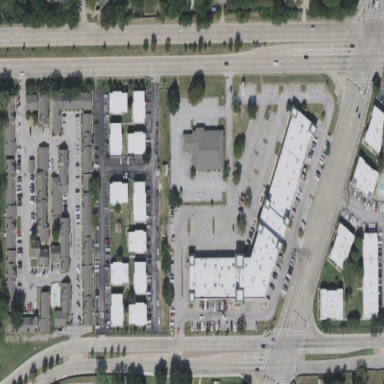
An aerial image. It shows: Retail building.